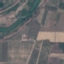
Land use / land cover class: PermanentCrop